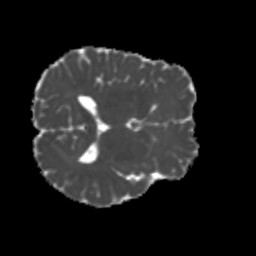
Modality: MD
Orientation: axial
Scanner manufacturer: siemens
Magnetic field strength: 3 T
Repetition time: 4 s
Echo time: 0.0594 s